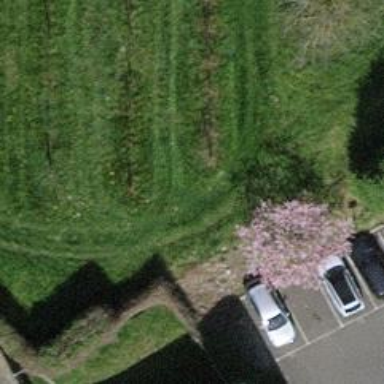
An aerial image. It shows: Retaining wall.